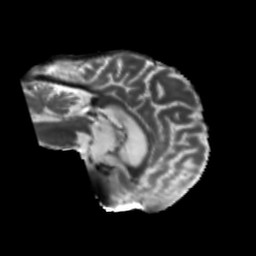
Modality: T2w
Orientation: sagittal
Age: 58
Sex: male
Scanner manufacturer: siemens
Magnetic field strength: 3 T
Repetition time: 5.47 s
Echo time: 0.0854 s